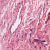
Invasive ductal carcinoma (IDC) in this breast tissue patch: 0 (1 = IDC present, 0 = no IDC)